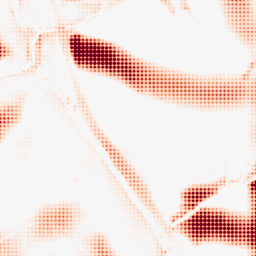
Category: morphological
Decomposition family: morphological_square
Decomposition parameters: operation: opening
size: 50
Upsampling method: sinc_blackman
Upsampling parameters: scale: 8
kernel_size: 8
Upsampling scale: 8